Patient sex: M
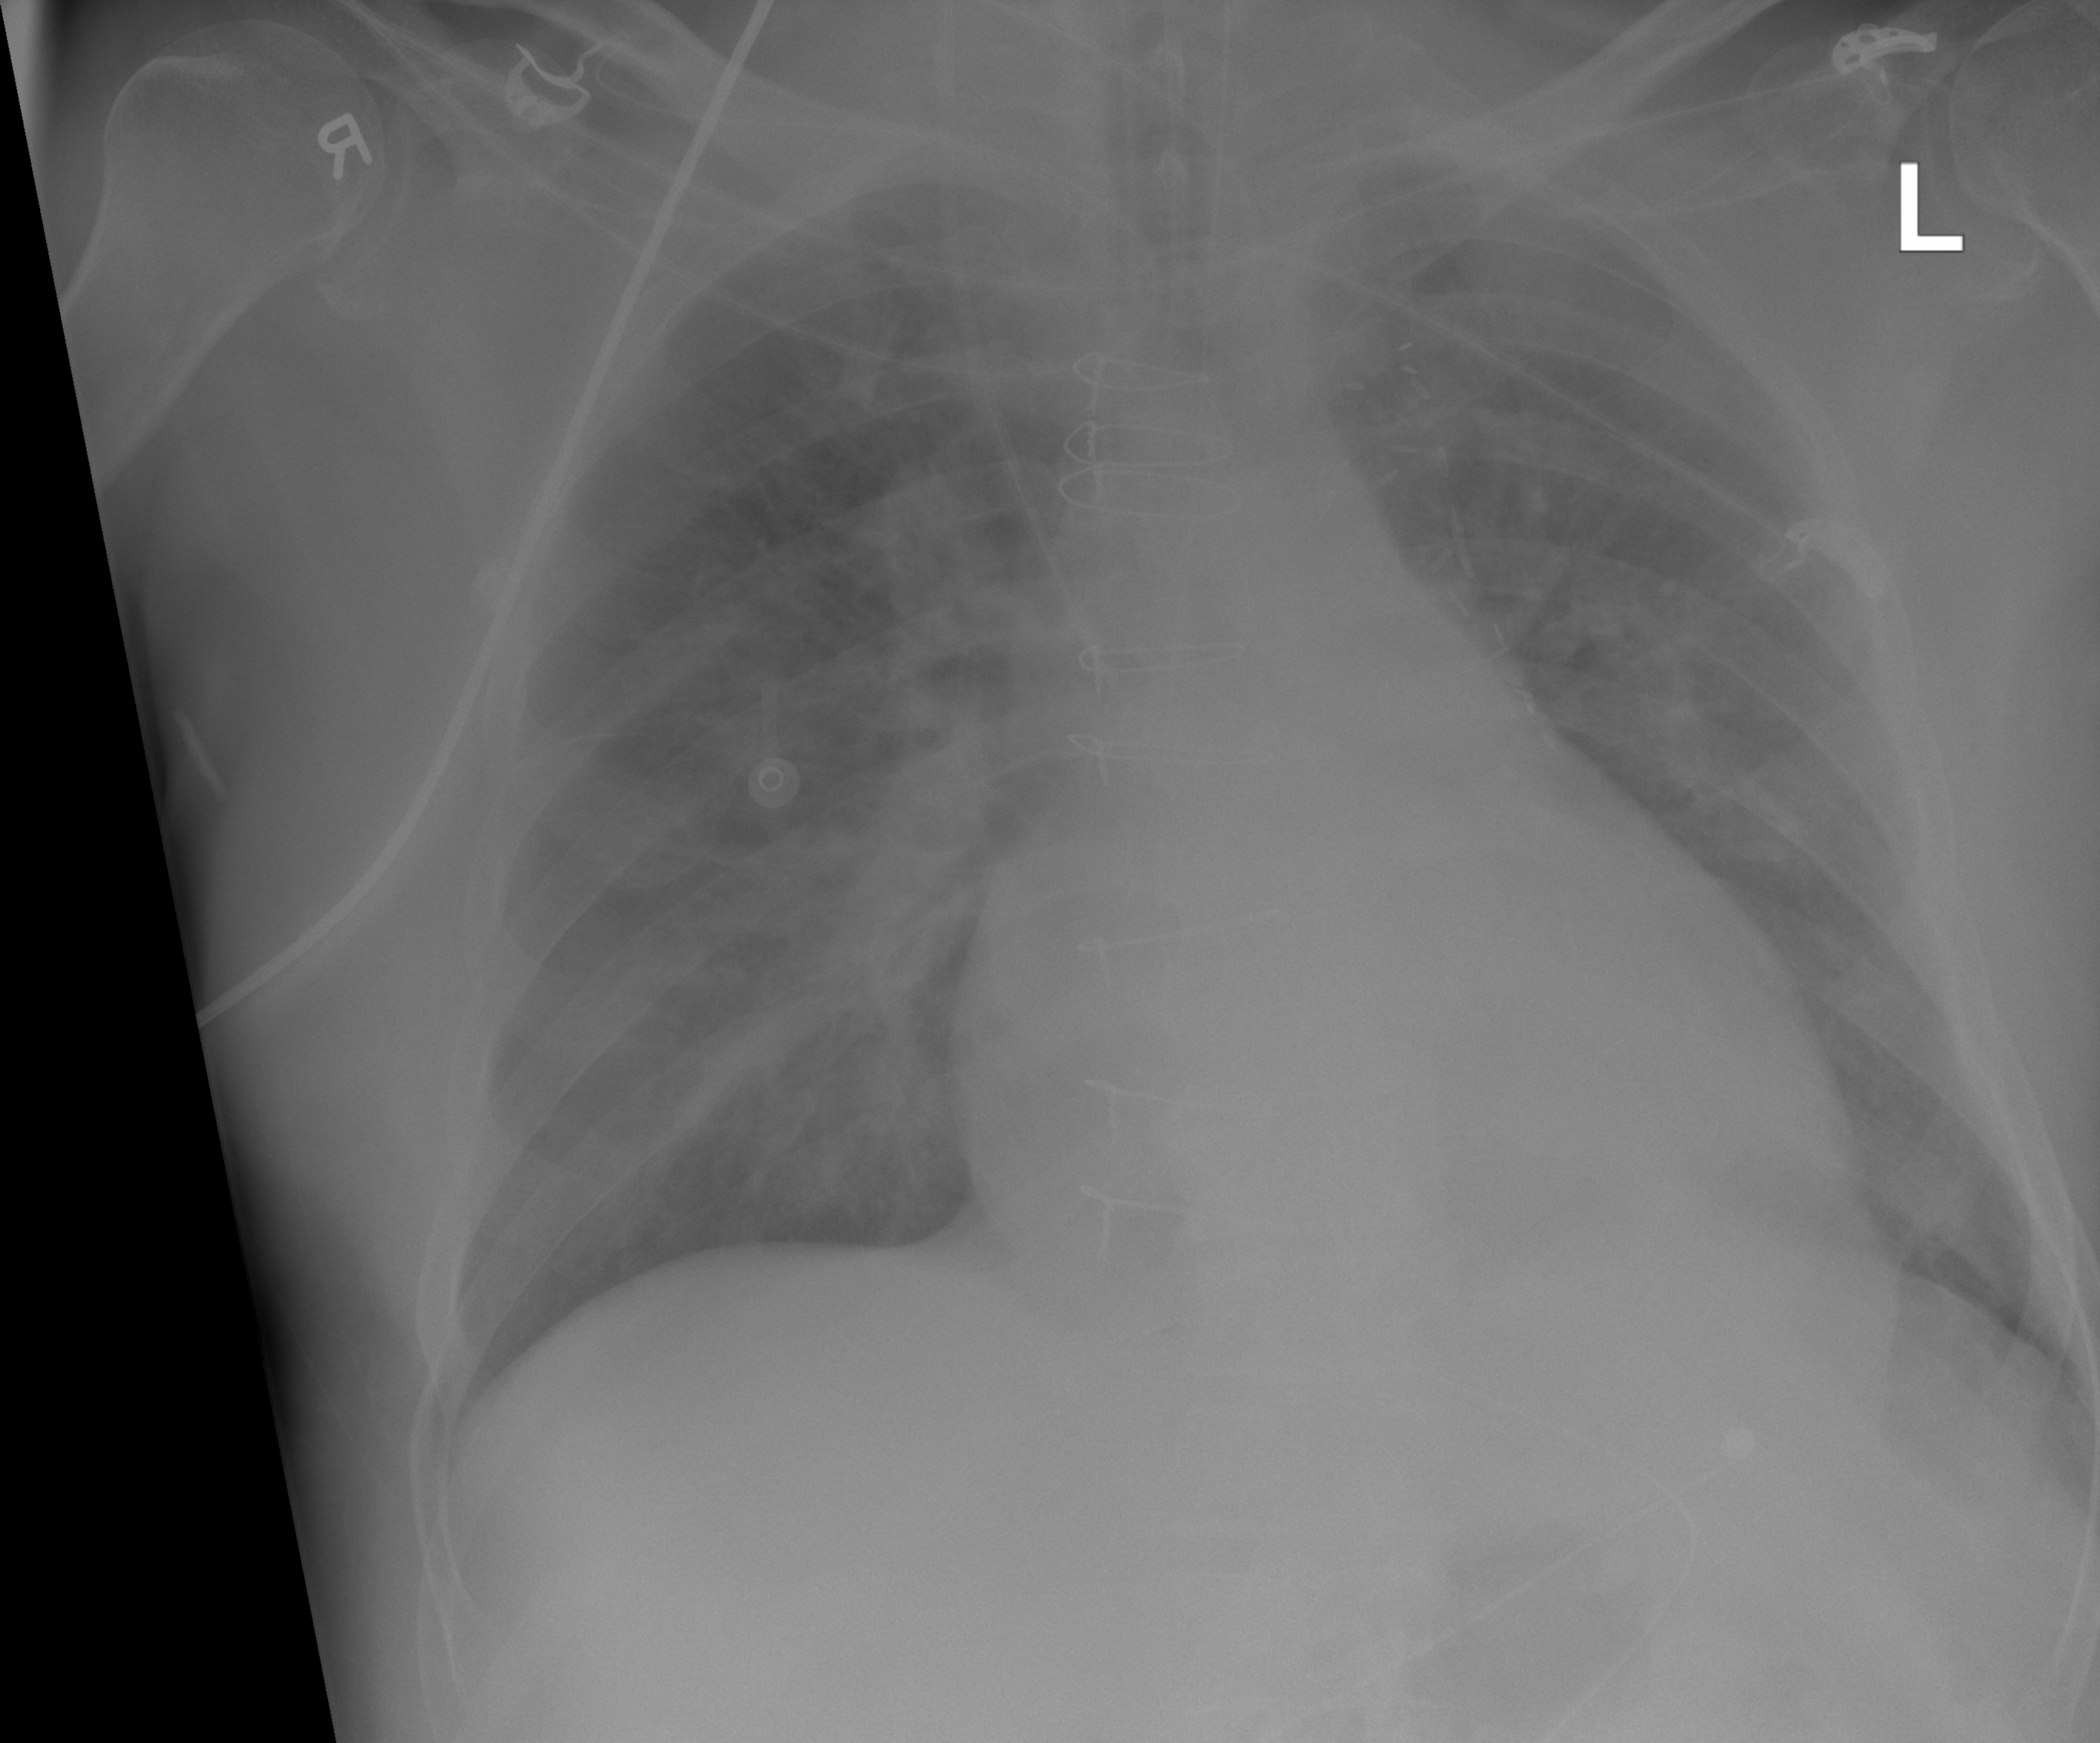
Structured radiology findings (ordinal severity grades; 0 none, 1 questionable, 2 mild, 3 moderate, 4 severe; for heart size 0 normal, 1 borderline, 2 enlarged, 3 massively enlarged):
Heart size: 2
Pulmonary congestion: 2
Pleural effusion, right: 0
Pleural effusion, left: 0
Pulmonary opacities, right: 2
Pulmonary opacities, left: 0
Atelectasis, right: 0
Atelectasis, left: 0